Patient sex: M
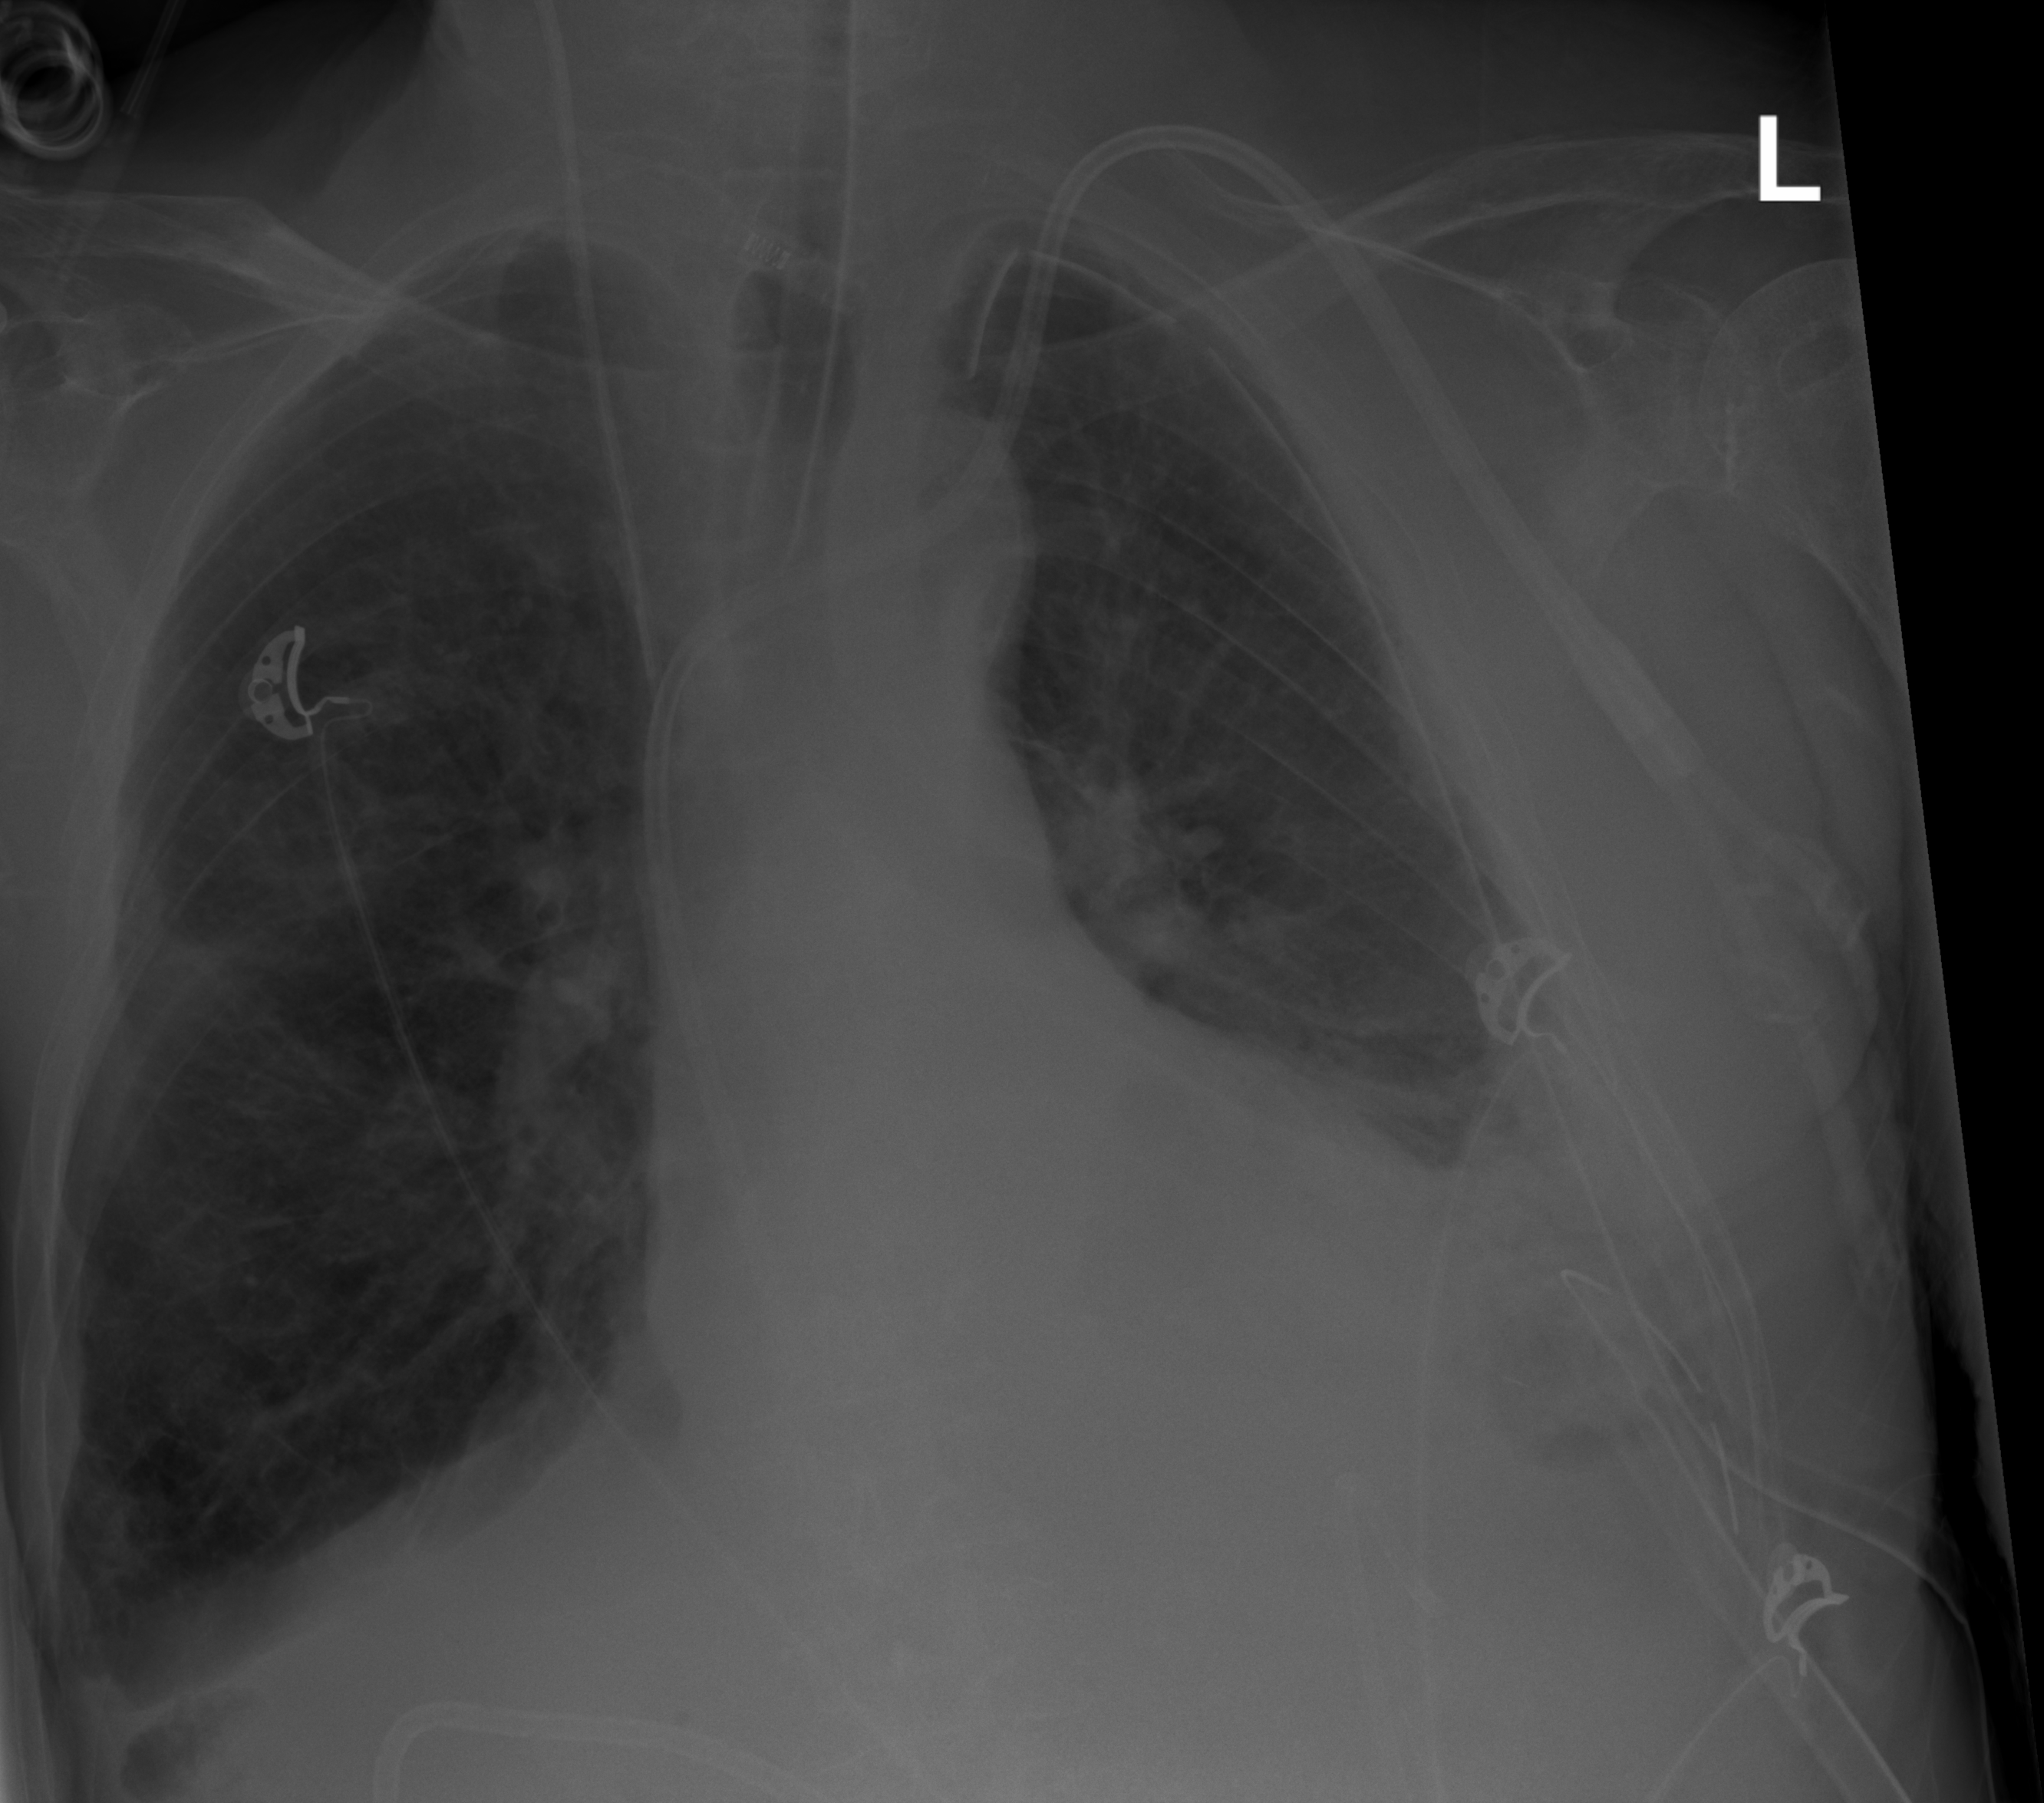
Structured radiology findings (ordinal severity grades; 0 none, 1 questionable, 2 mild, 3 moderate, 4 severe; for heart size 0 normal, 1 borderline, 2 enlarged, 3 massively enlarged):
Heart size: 2
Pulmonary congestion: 1
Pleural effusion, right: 2
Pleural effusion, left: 2
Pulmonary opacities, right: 2
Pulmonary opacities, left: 2
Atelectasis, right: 1
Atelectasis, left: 2